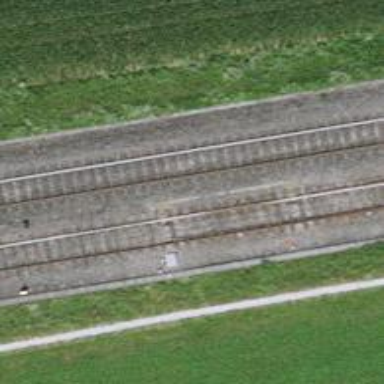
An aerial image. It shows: Single-track railway with electrified contact lines.